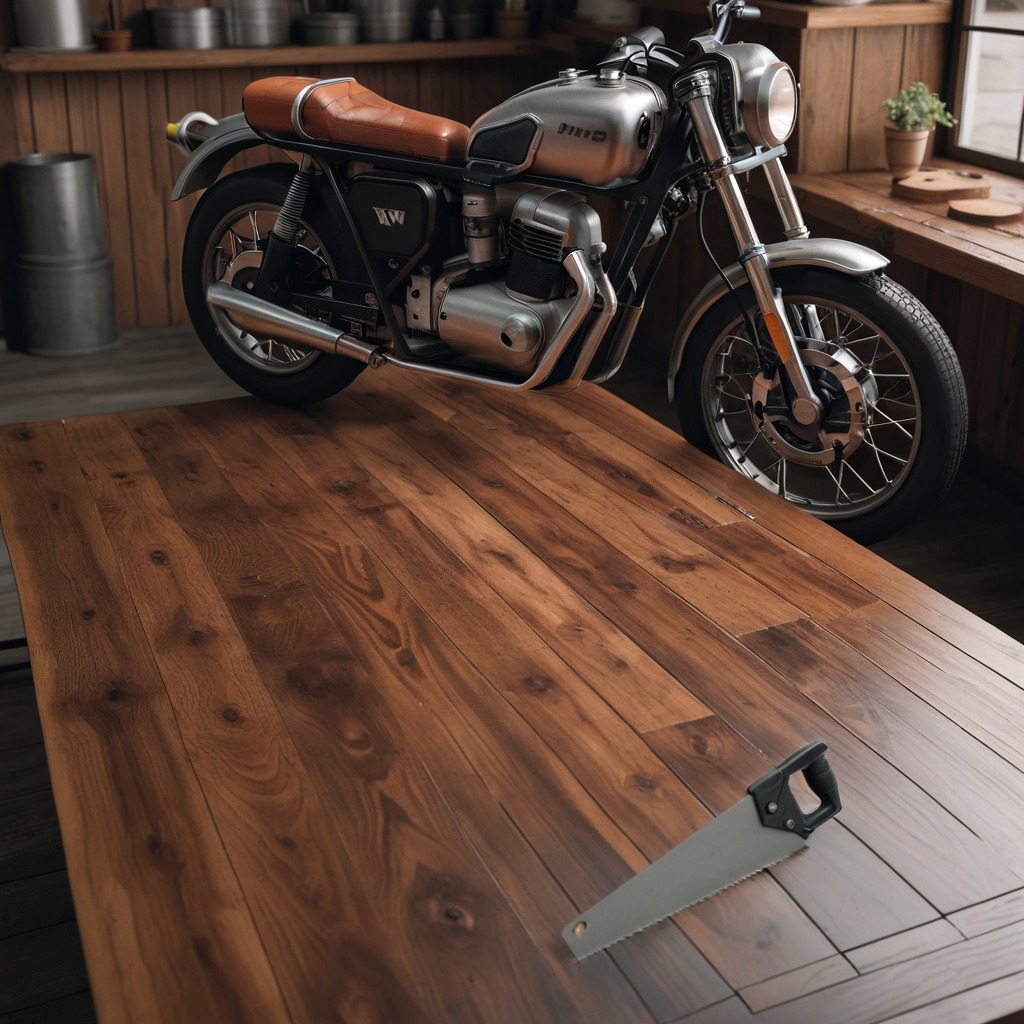
A handheld metal saw is lying on an oil-spilled wooden table in a vintage motorcycle garage.